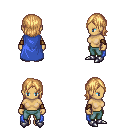
a pixel art fantasy rpg character, female body template, human, tanned skin, blue cape, teal pants, light blonde long bangs hairstyle, cloth bracers, metal boots, four views (front, back, left, right), 2x2 character sprite sheet, small pixel art, hard edges, no anti-aliasing